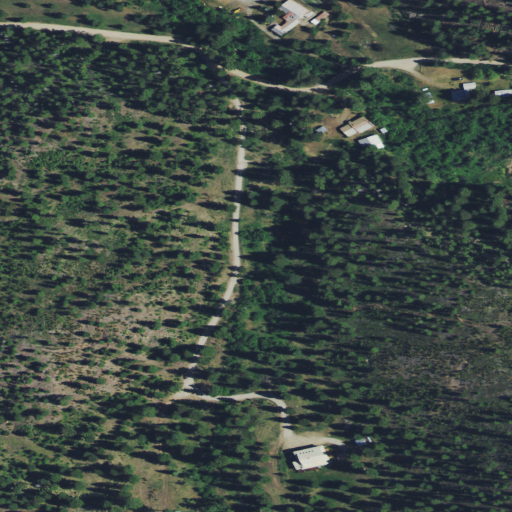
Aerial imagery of valley in Montana named Anderson Gulch containing evergreen forest, open development, woody wetlands, shrub, medium intensity development, and low intensity development